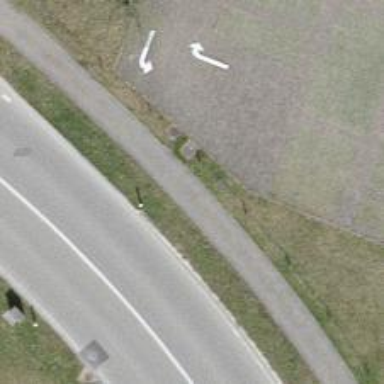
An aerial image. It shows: Sidewalk.